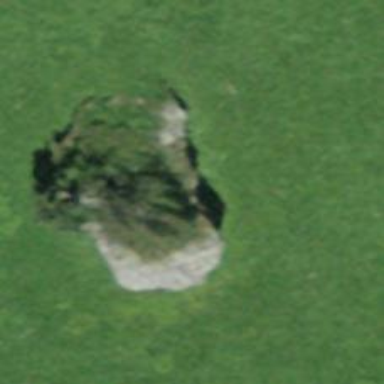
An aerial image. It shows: Natural rock formation.